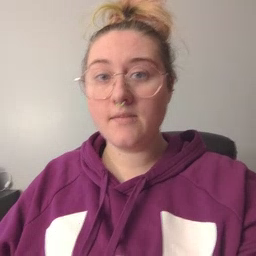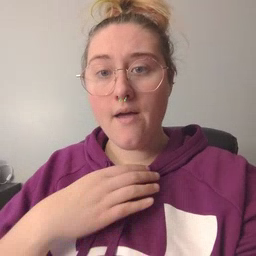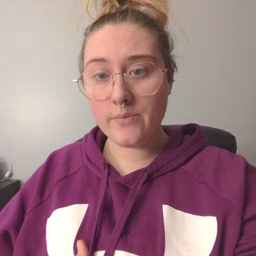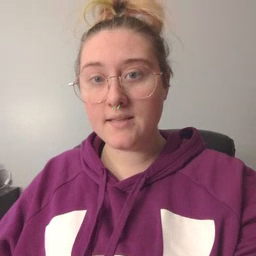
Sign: hungry